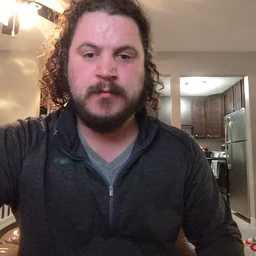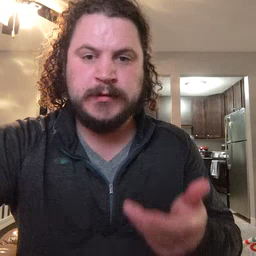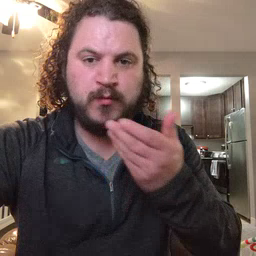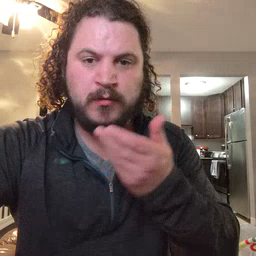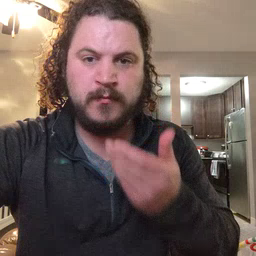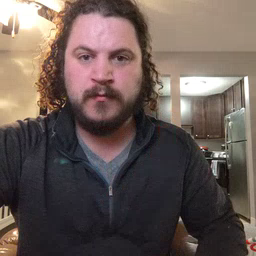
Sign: cereal